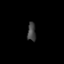
Tissue: lung
Cell type: Others
Senescence score: 0.5465
Nuclear area (px): 147
Mean DAPI intensity: 67.769